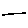
Label: line